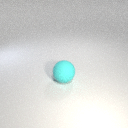
large cyan rubber sphere